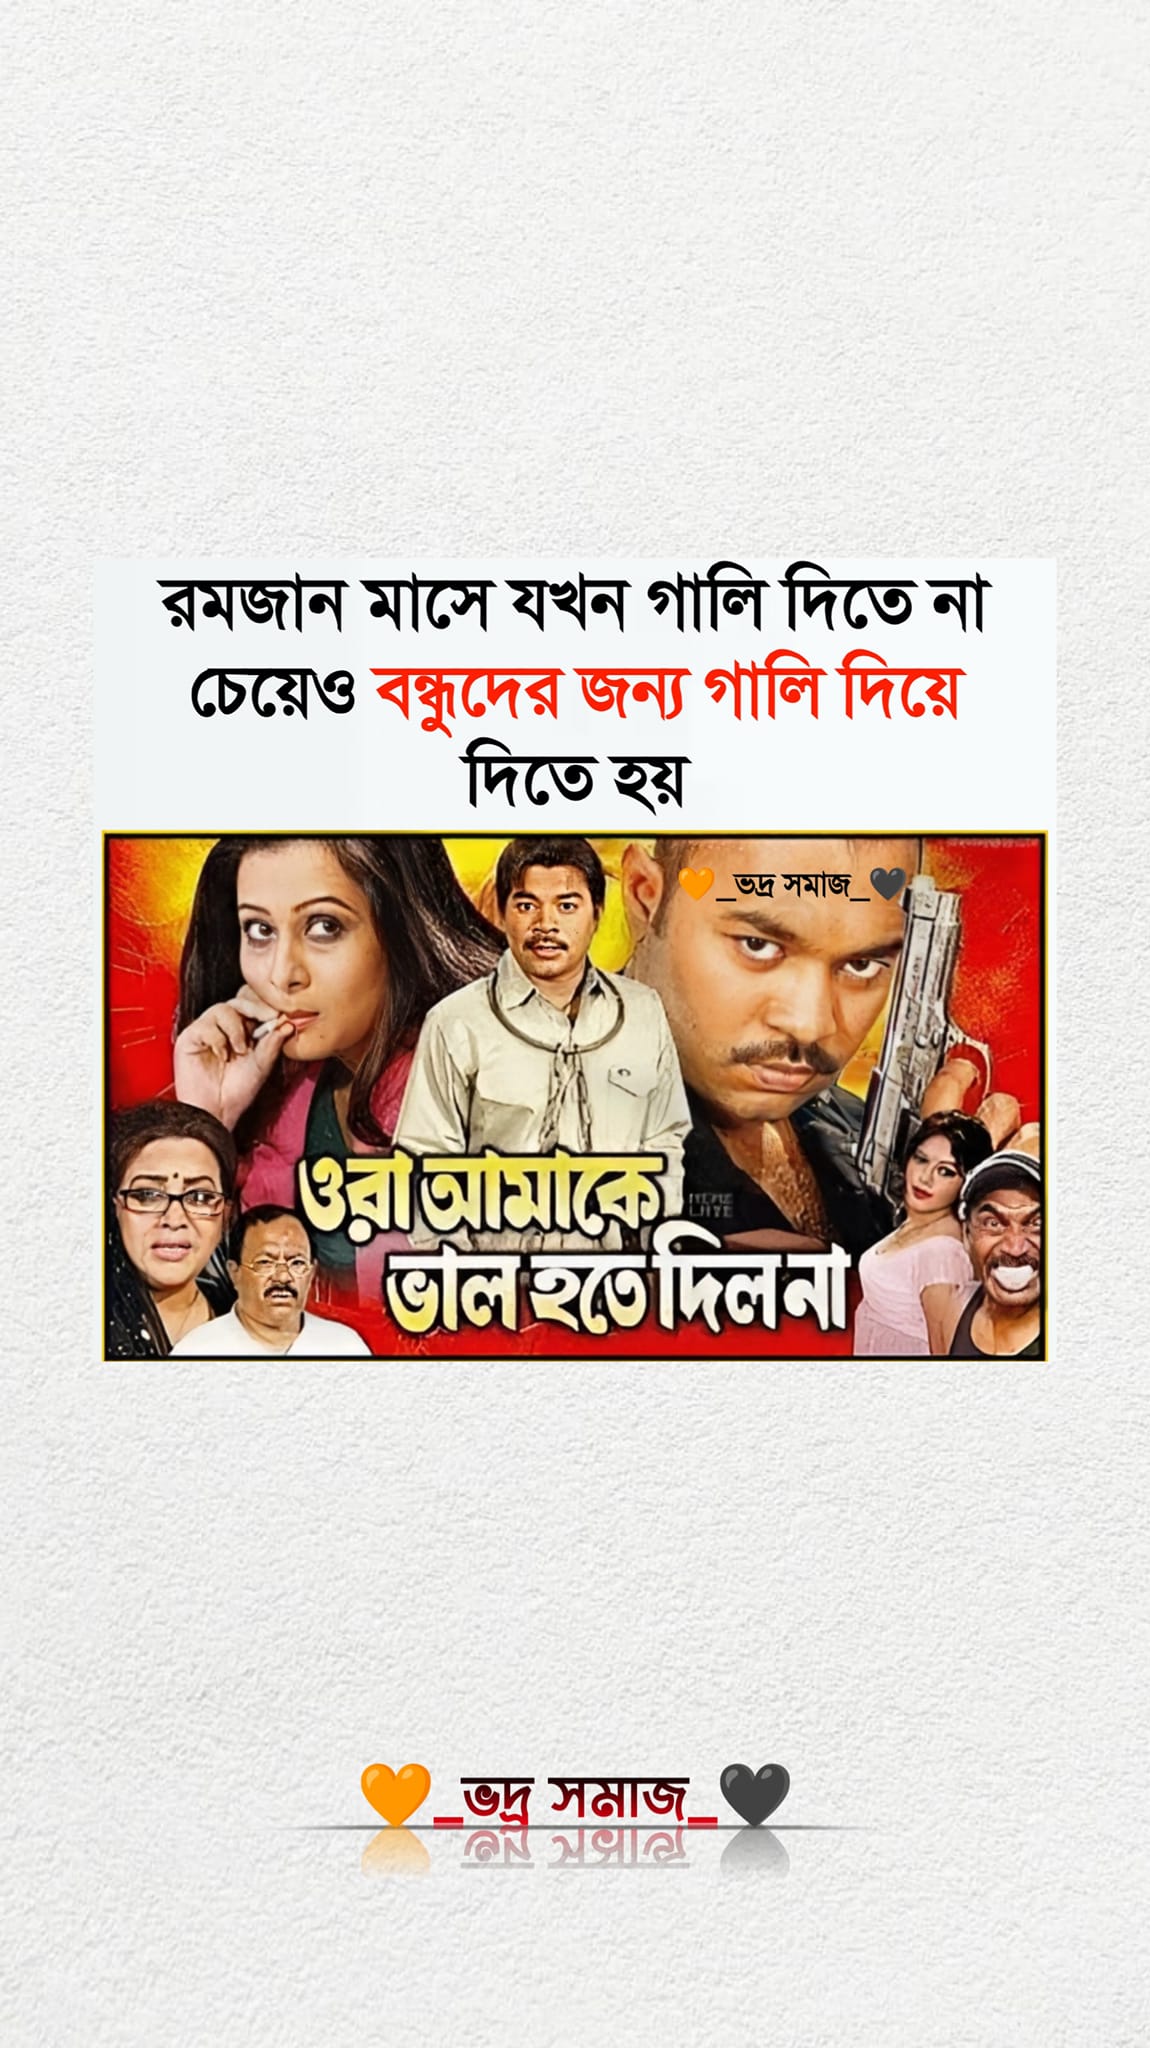
Text: রমজান মাসে যখন গালি দিতে না চেয়েও বন্ধুদের জন্য গালি দিয়ে দিতে হয় ওরা আমাকে ভালো হতে দিলো না
Label: Non Hate